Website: macys
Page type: delivery-shipping
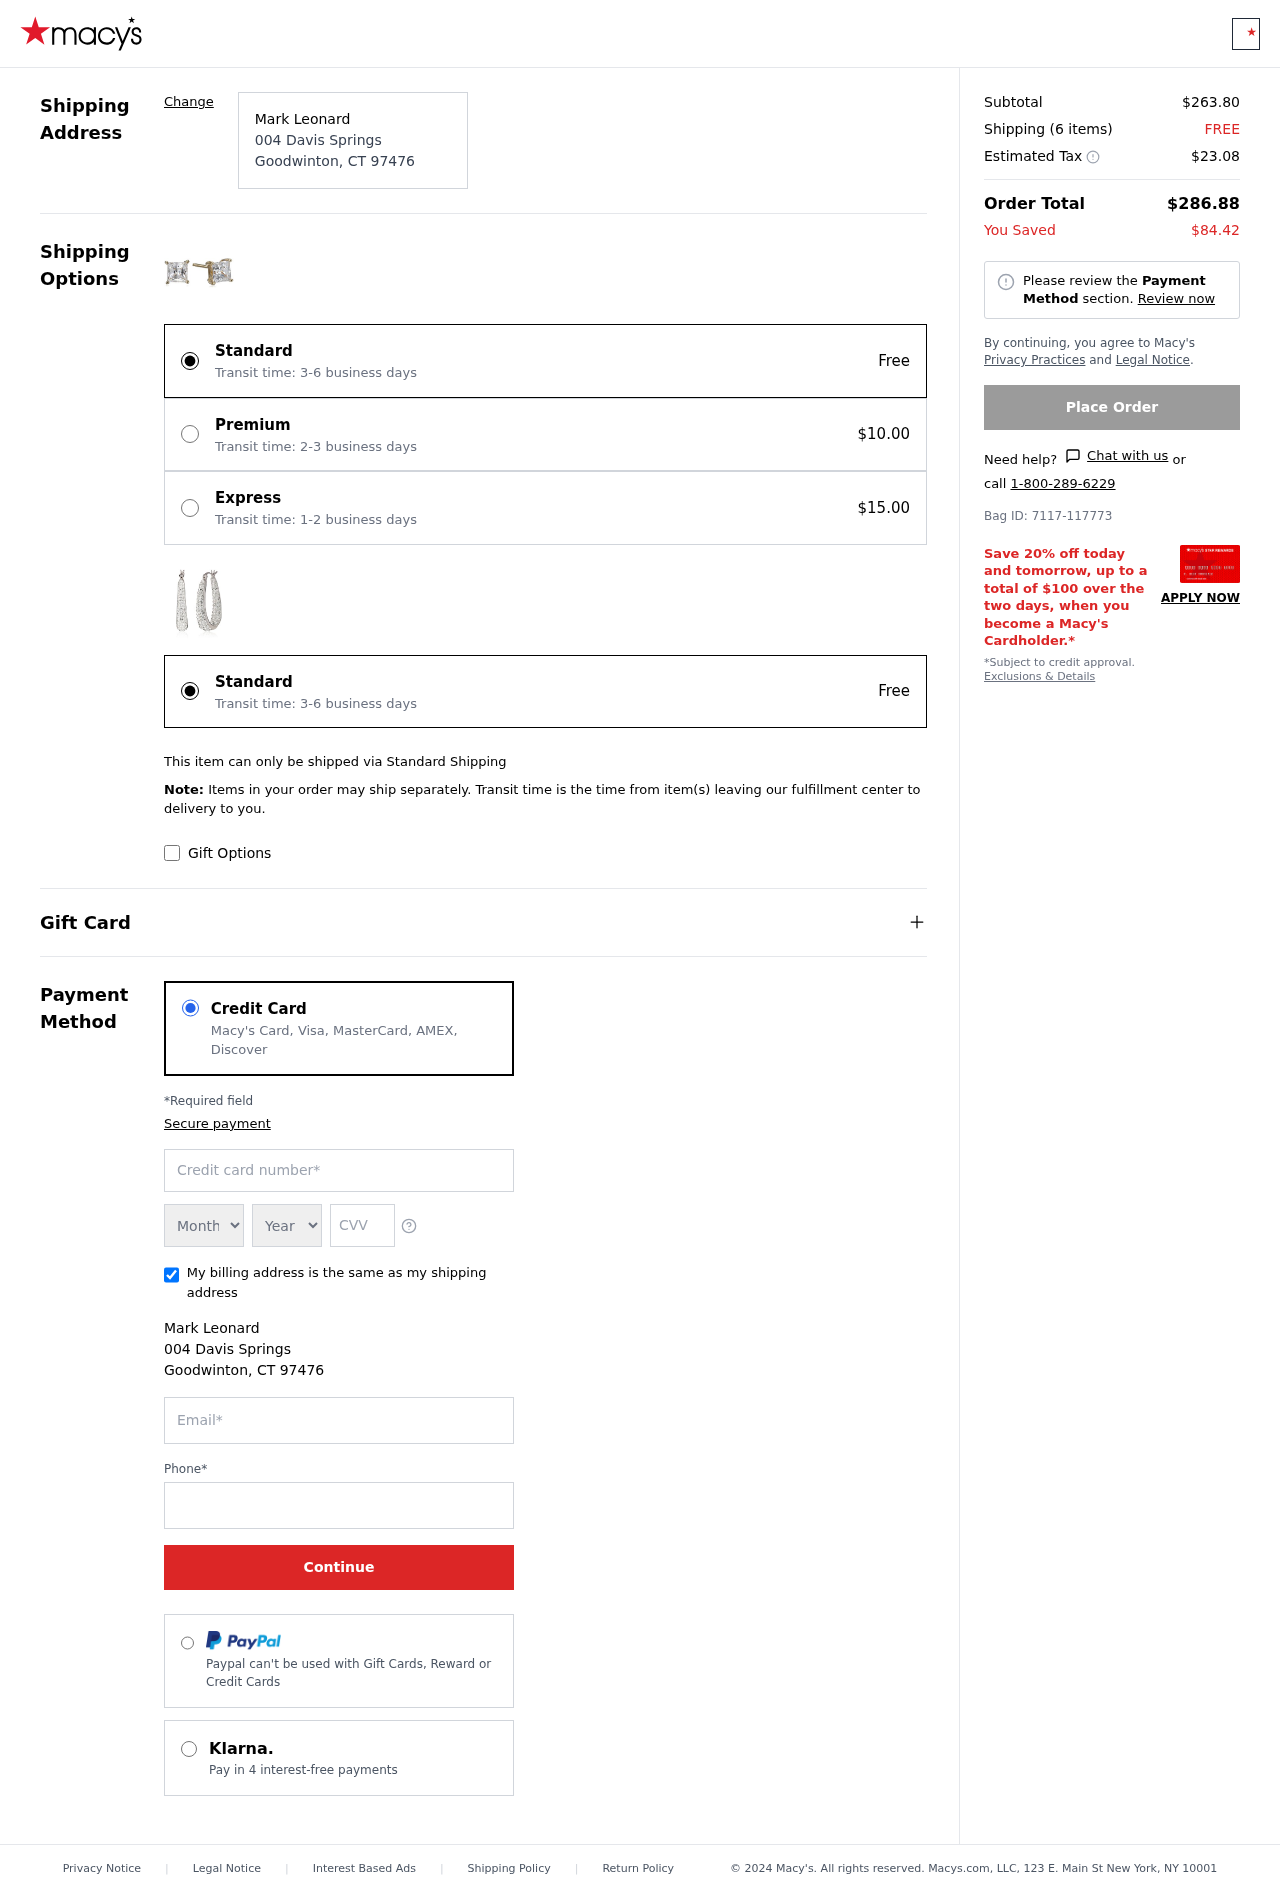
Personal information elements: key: PII_CARD_EXPIRY_MONTH
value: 09
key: PII_CARD_EXPIRY_YEAR
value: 30
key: PII_CITY
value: Goodwinton
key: PII_CITY_STATE_ZIP
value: Goodwinton, CT 97476
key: PII_FULLNAME
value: Mark Leonard
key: PII_POSTCODE
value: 97476
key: PII_STATE_ABBR
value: CT
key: PII_STREET
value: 004 Davis Springs
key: PII_CARD_NUMBER
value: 6561 4518 6998 1442
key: PII_CARD_CVV
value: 758
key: PII_EMAIL
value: mleonard@yahoo.com
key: PII_PHONE
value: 8455857600
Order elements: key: ORDER_SUBTOTAL
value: $263.80
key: ORDER_NUM_ITEMS
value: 6
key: ORDER_SHIPPING_COST
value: FREE
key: ORDER_TAX
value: $23.08
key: ORDER_TOTAL
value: $286.88
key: ORDER_SAVINGS
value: $84.42
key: ORDER_BAG_ID
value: Bag ID: 7117-117773